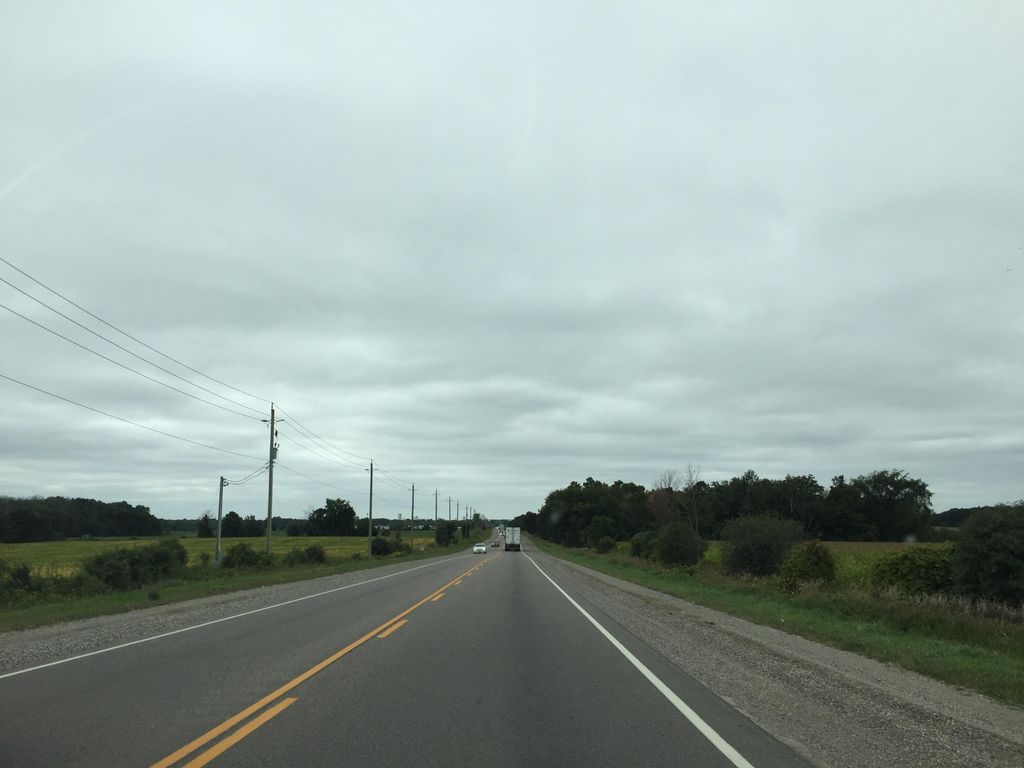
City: kitchener-waterloo